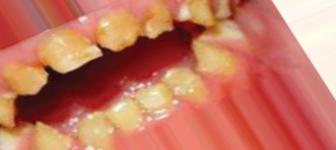
Condition: Tooth Discoloration